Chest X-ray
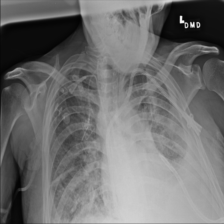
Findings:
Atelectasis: negative
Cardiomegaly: negative
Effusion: positive
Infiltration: positive
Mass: negative
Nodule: negative
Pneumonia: negative
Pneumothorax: negative
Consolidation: negative
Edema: negative
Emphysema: negative
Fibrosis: negative
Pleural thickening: negative
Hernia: negative